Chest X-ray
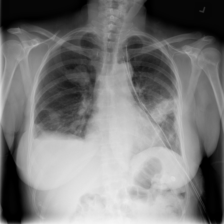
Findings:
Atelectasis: negative
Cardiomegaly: negative
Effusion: positive
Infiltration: negative
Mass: negative
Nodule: negative
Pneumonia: negative
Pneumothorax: negative
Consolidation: negative
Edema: negative
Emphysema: negative
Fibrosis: negative
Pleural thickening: negative
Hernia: negative